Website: apple
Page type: customer-info-address
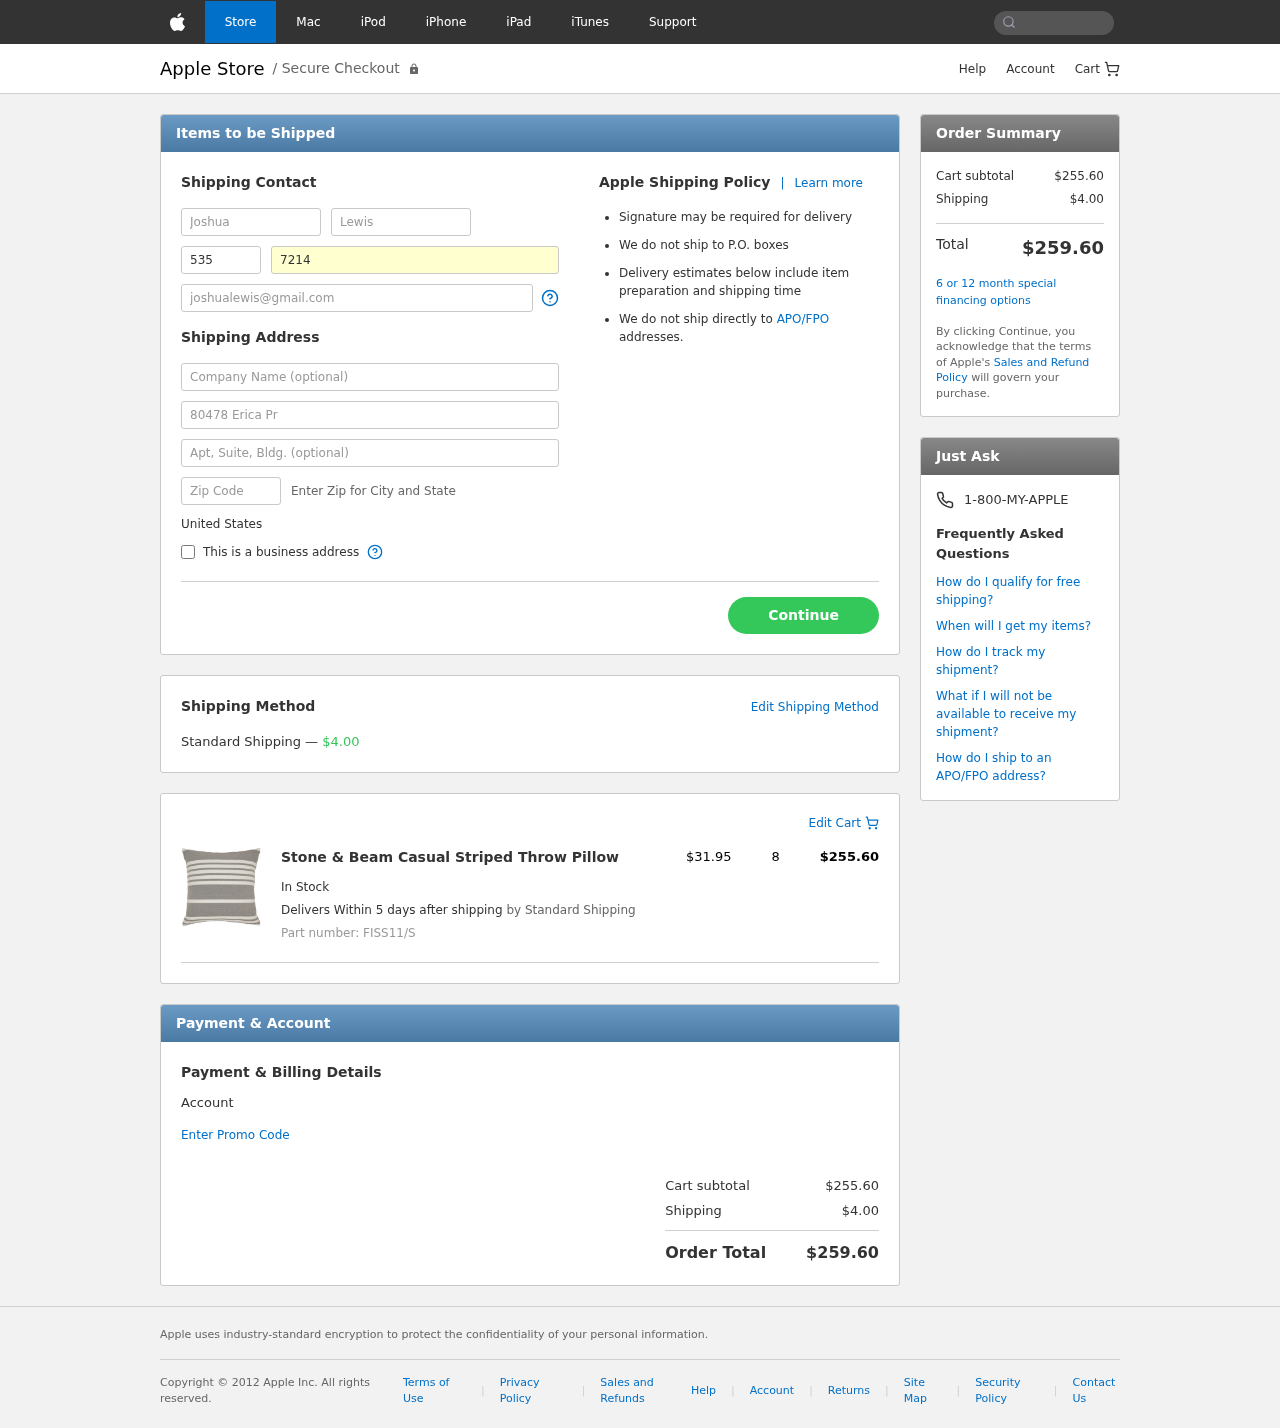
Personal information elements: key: PII_COUNTRY
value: United States
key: PII_FIRSTNAME
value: Joshua
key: PII_LASTNAME
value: Lewis
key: PII_PHONE_AREA
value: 535
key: PII_PHONE_LINE
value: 7214
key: PII_EMAIL
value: joshualewis@gmail.com
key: PII_STREET
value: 80478 Erica Prairie
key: PII_POSTCODE
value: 42496
Product elements: key: PRODUCT1_NAME
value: Stone & Beam Casual Striped Throw Pillow
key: PRODUCT1_PRICE
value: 31.95
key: PRODUCT1_QUANTITY
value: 8
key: PRODUCT1_SKU
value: FISS11/S
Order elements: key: ORDER_SHIPPING_COST
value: $4.00
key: ORDER_ITEM_TOTAL
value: $255.60
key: ORDER_SUBTOTAL
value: $255.60
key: ORDER_TOTAL
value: $259.60